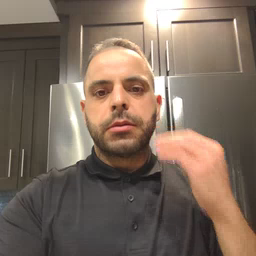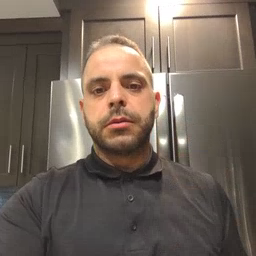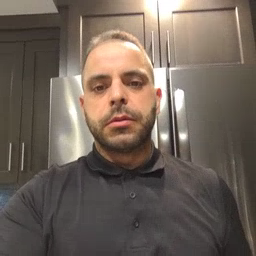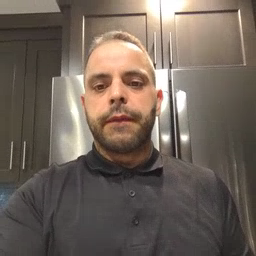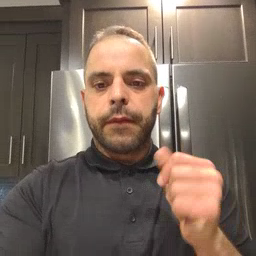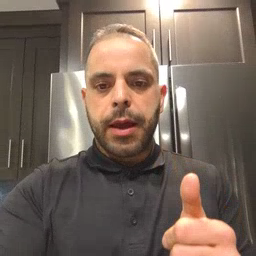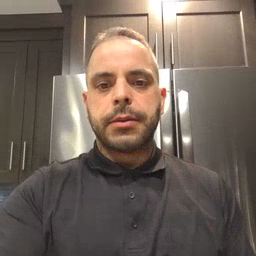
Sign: fast